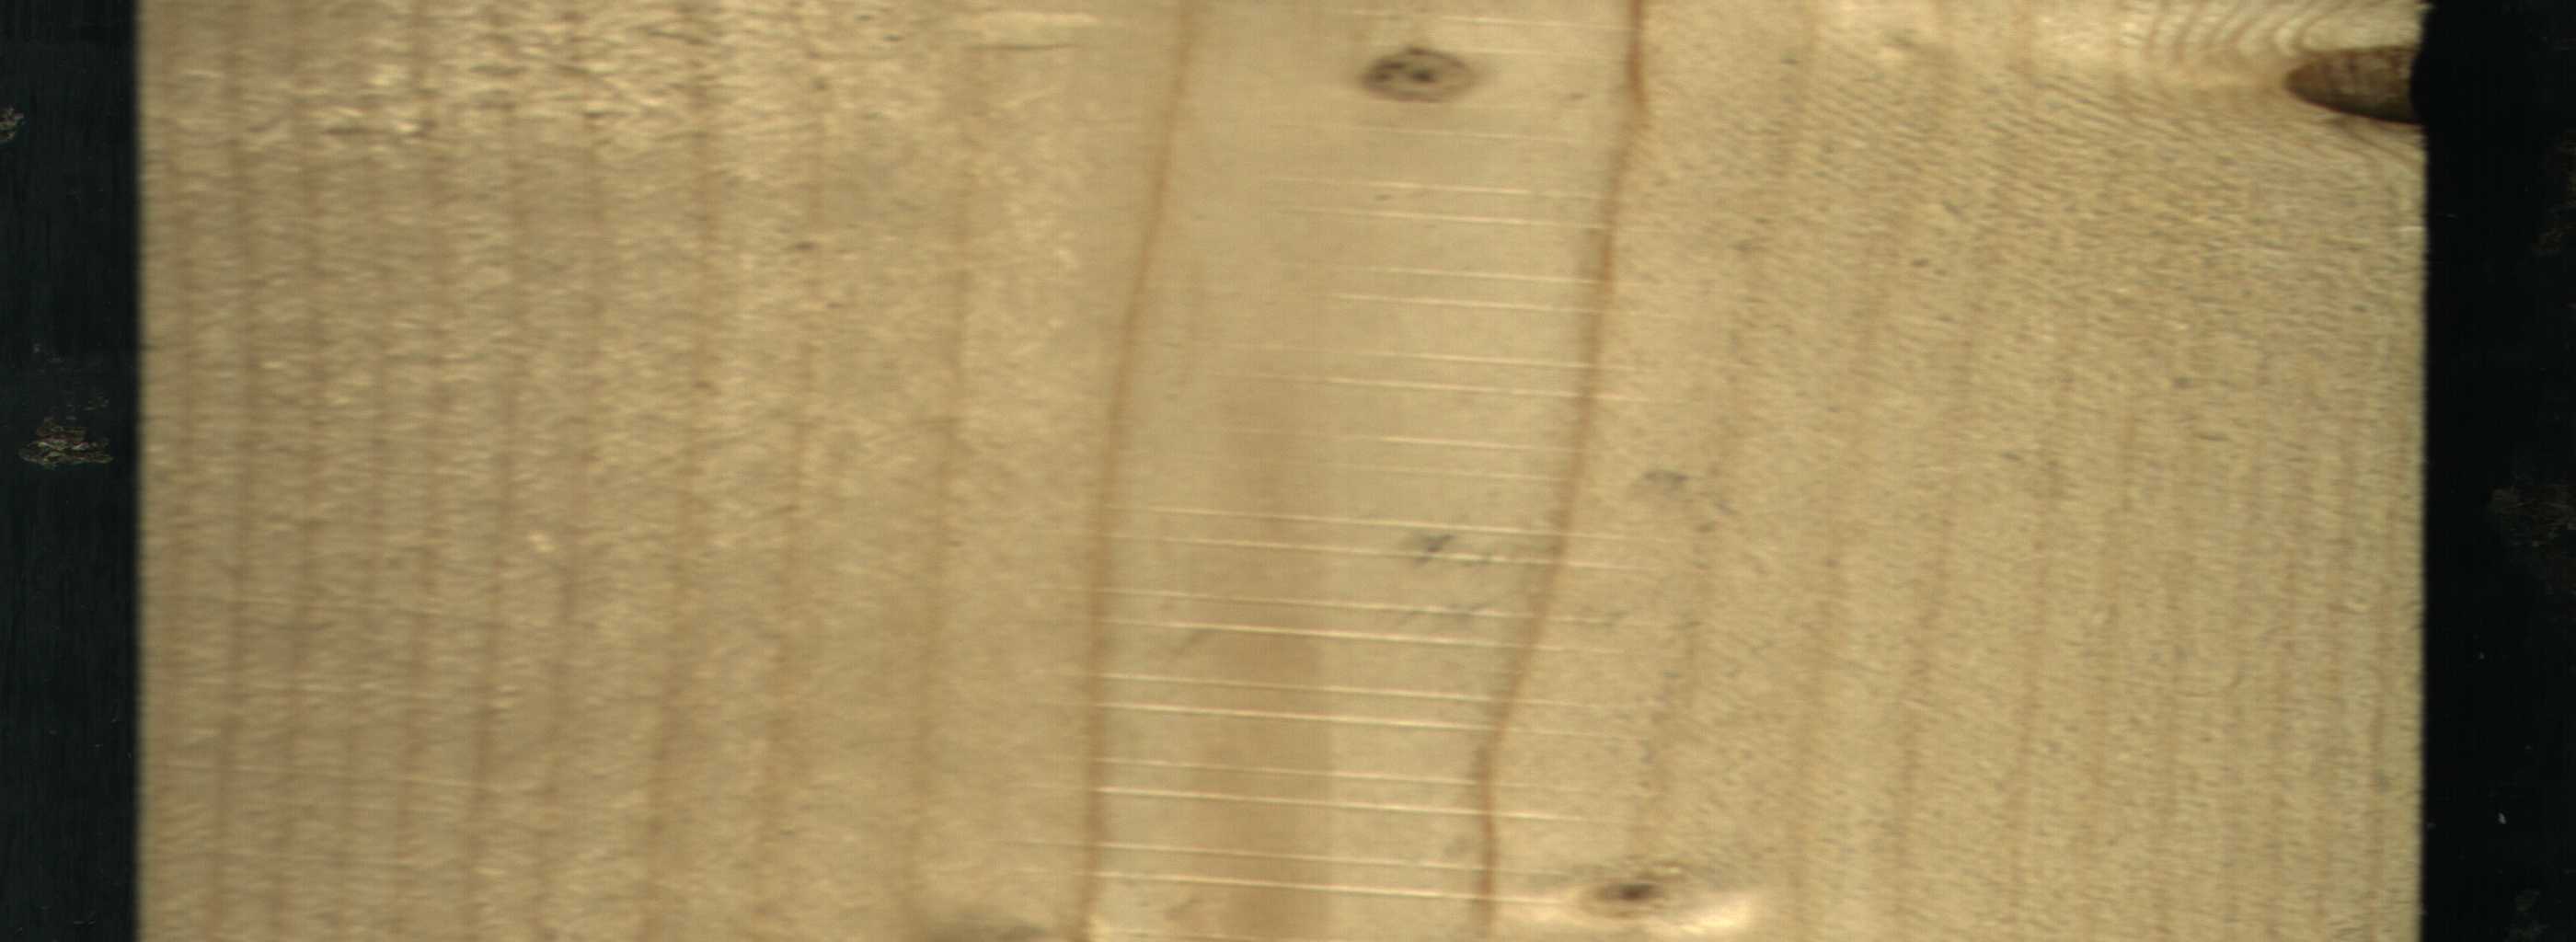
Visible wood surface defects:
Knot_missing
Live_Knot
Live_Knot